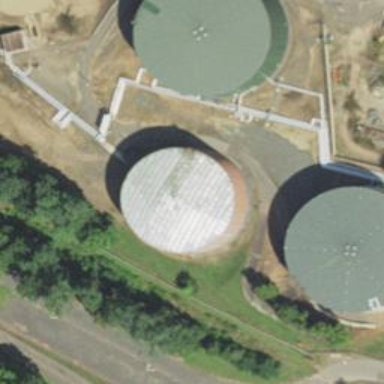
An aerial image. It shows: Service building with storage tank.